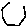
Label: hexagon